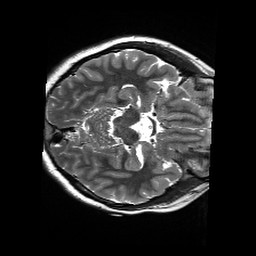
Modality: T2w
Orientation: axial
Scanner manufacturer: siemens
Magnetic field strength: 3 T
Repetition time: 13.52 s
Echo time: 0.088 s